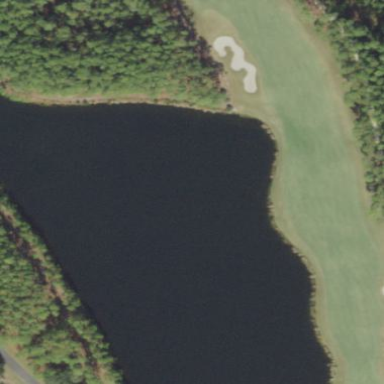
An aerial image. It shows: Water hazard on golf course.